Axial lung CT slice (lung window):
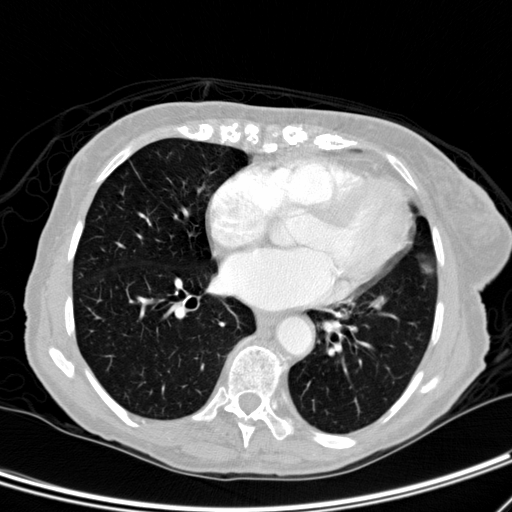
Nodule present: no